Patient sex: F
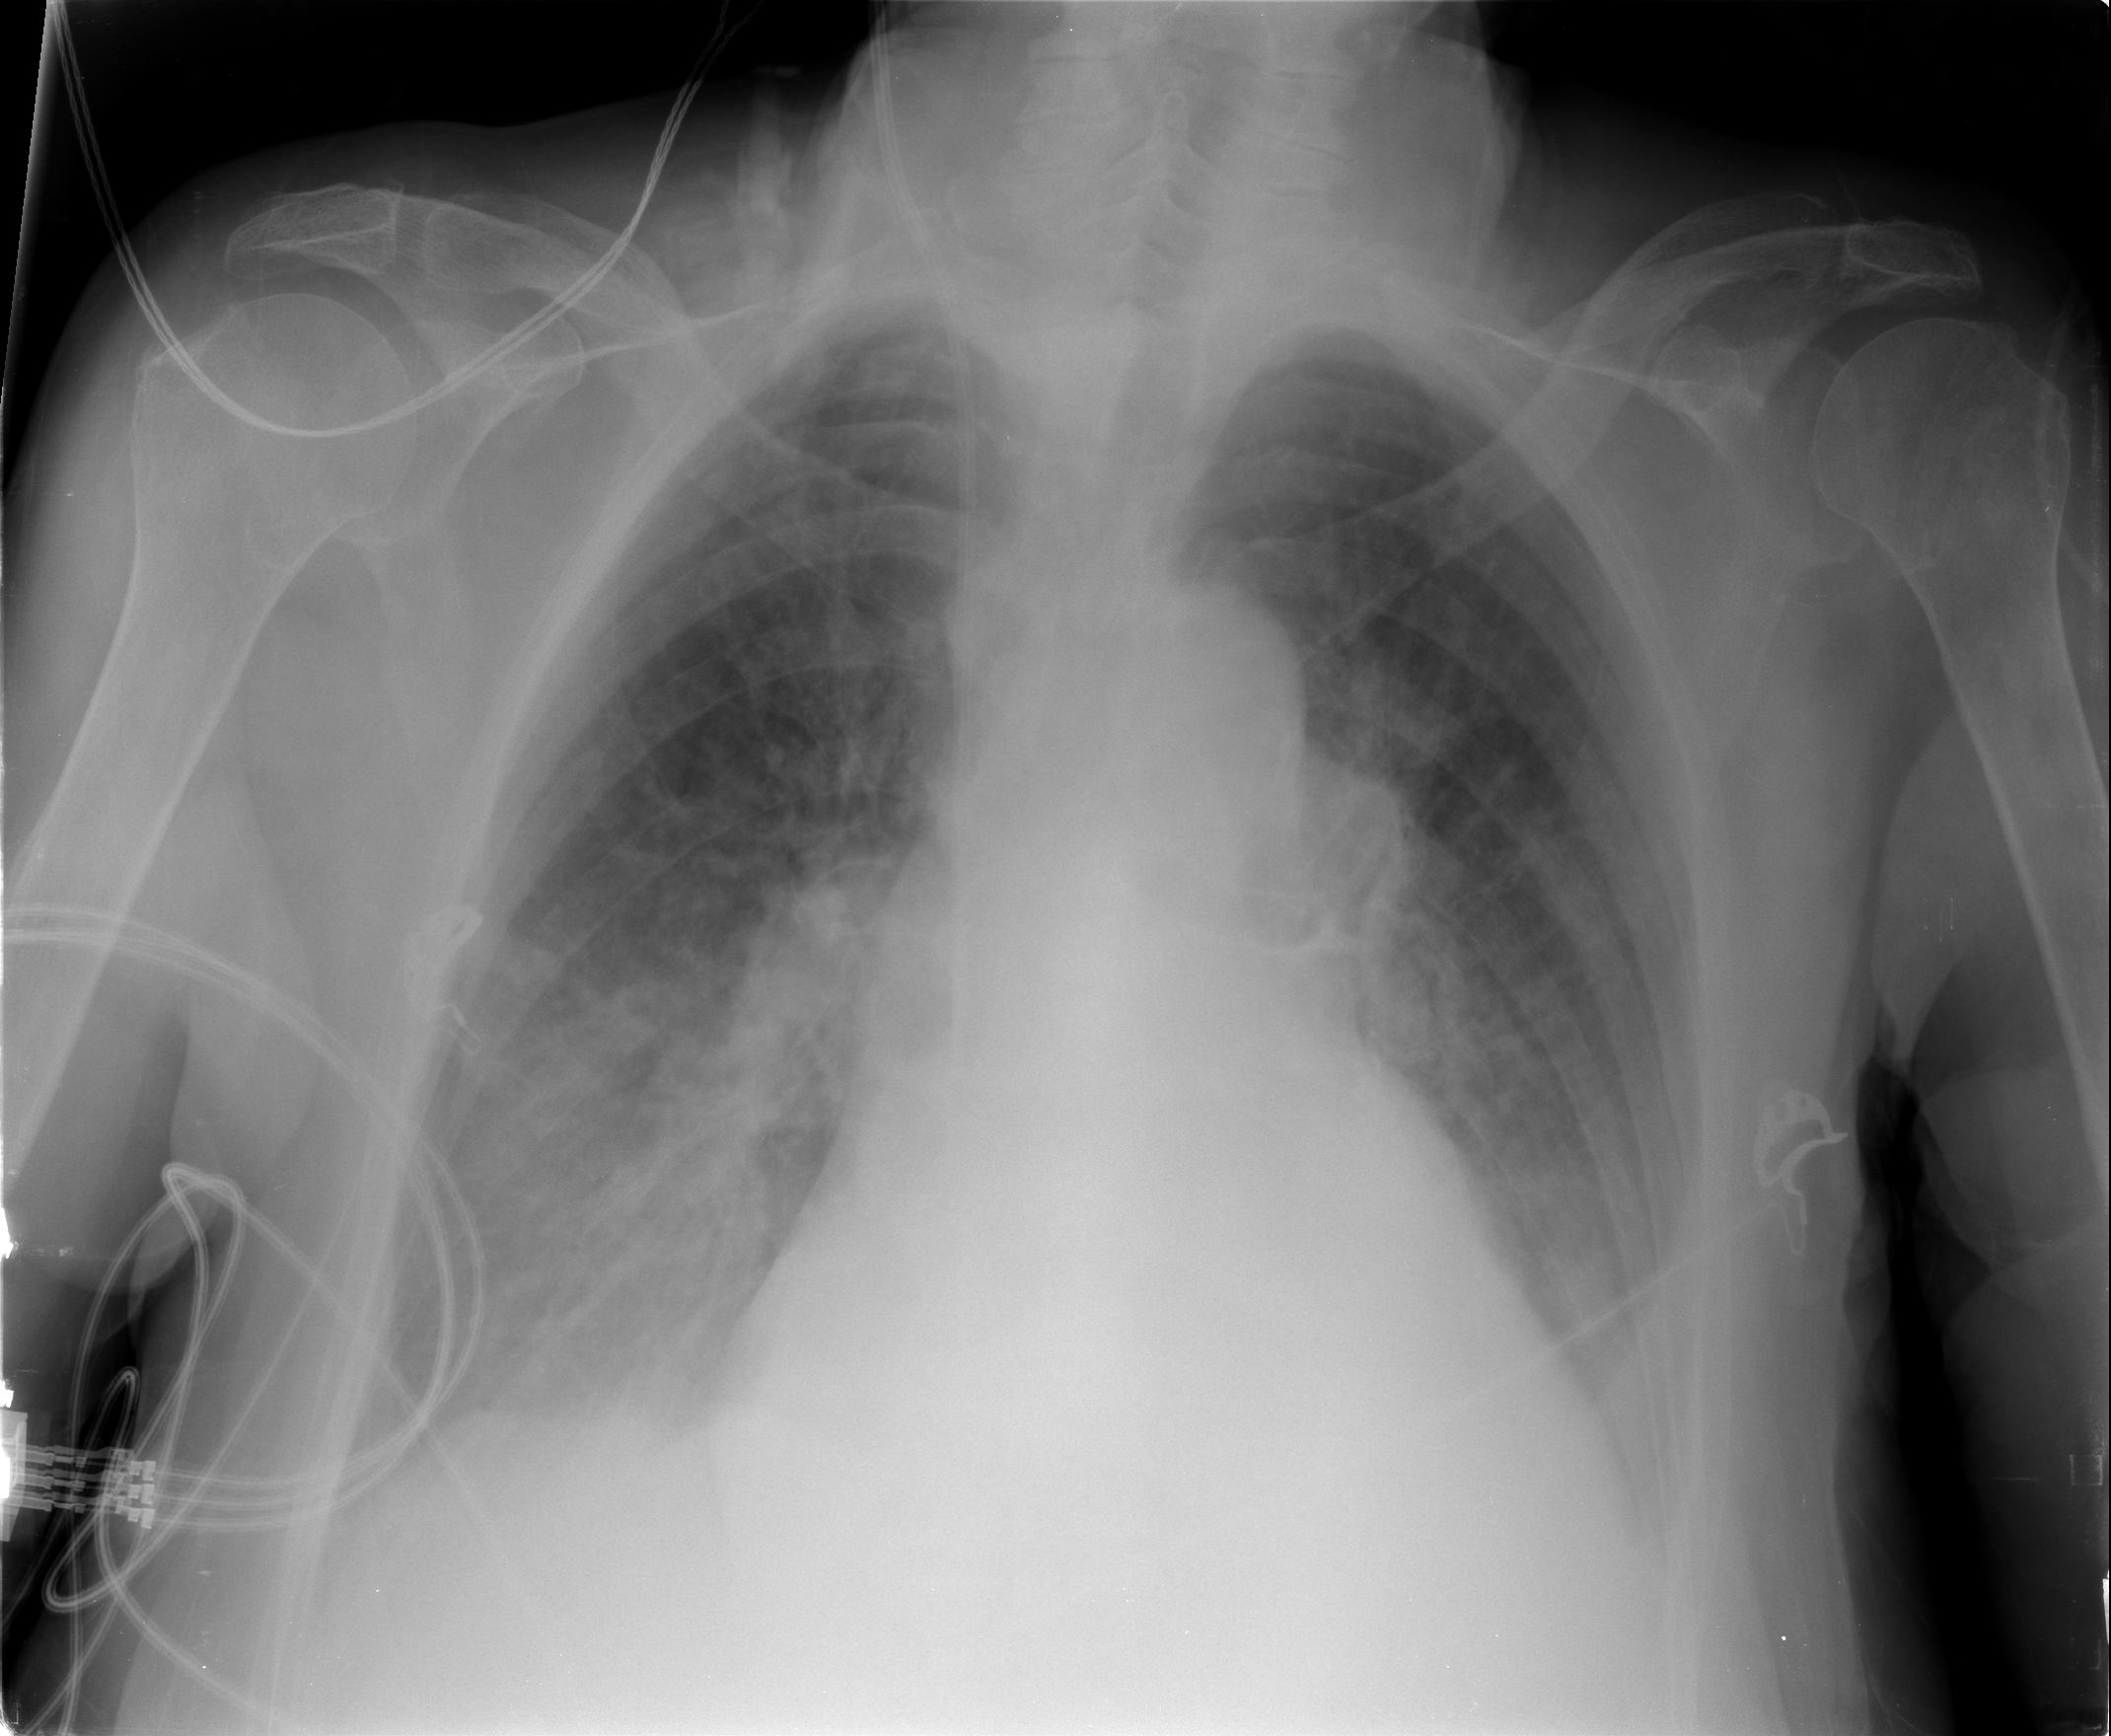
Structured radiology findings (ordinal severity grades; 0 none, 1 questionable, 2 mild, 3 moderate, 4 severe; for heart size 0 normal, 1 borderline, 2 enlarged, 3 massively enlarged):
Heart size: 2
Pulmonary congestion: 2
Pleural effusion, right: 2
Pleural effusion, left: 2
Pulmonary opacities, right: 2
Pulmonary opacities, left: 0
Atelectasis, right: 2
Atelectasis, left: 2